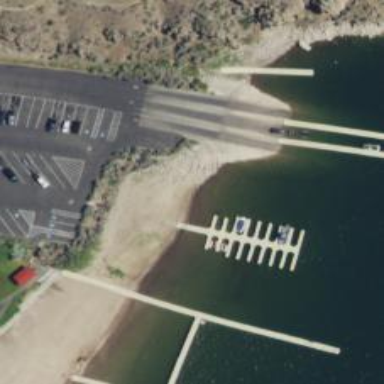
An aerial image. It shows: Slipway on leisure land.